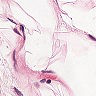
Metastatic tissue present: no